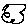
Label: cloud